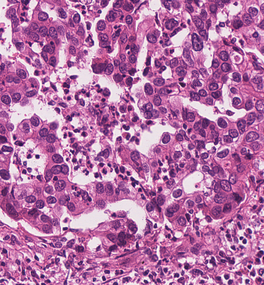
Tumor epithelial tissue: yes
Tumor-associated stroma tissue: yes
Normal tissue: no